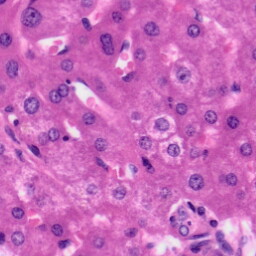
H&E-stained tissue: Liver